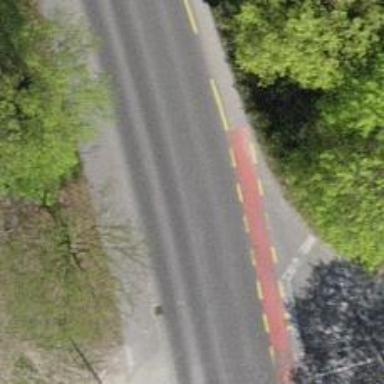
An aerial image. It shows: Secondary road with asphalt surface.